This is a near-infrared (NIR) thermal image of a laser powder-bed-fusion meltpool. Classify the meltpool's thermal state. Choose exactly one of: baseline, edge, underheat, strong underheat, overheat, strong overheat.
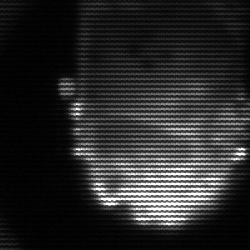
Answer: baseline